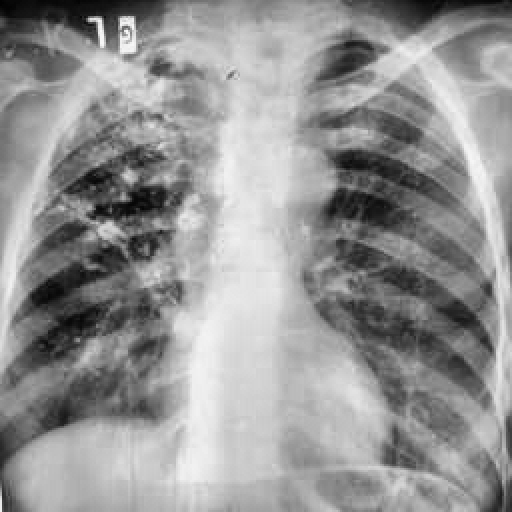
Finding: TUBERCULOSIS